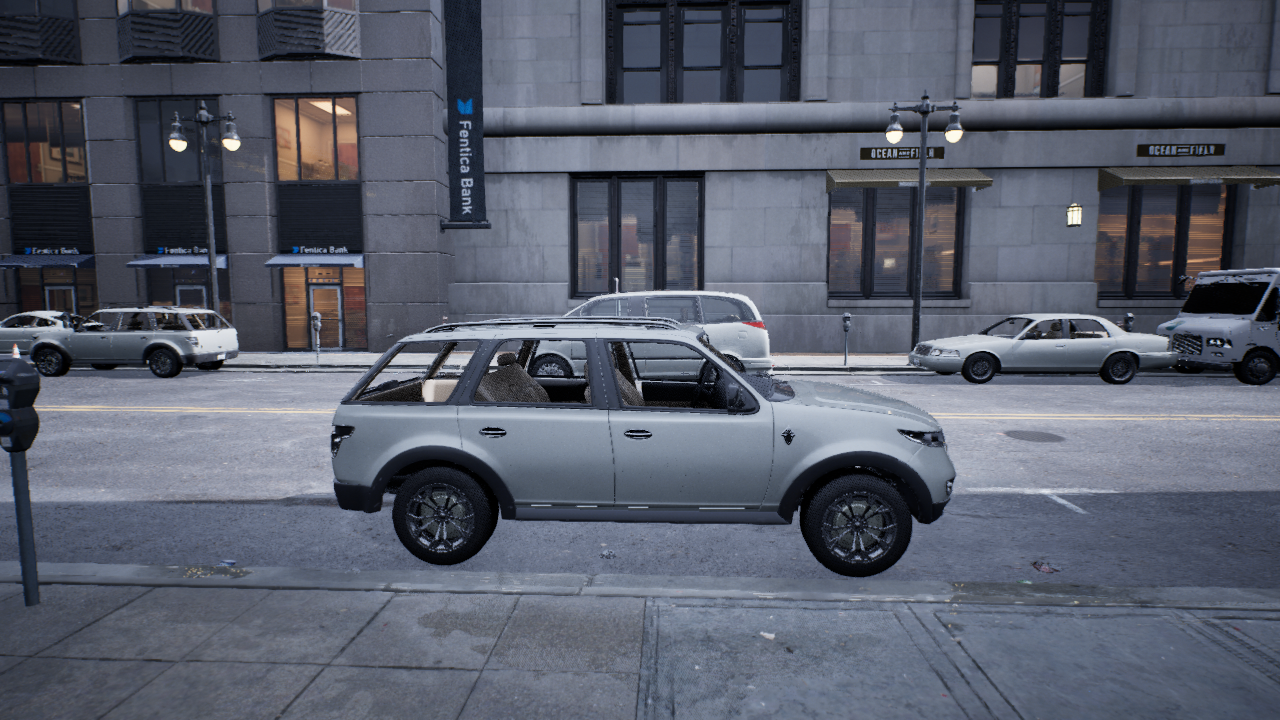
Venue: downtown
Lighting: overcast
Vehicle rig: minivan